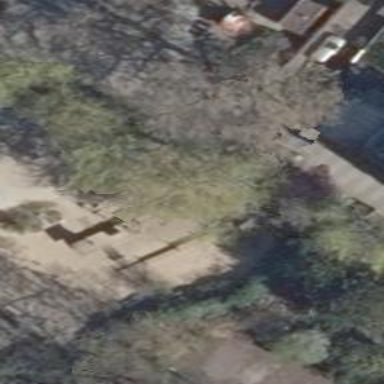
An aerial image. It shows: Playhouse with gabled roof in playground.